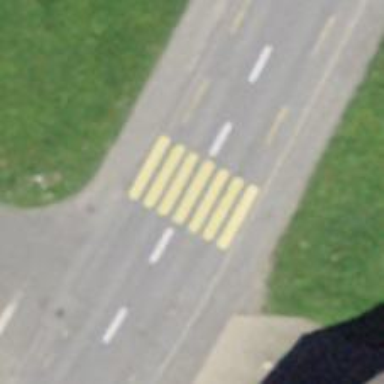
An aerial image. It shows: Tertiary road with asphalt surface. It has cycle lane on both sides.